Question: Why do these two lines give me different results?
'''
var str = "Hello " // the square is an emoji
count(str) // returns 7
(str as NSString).length // returns 8
'''
Original for reference:

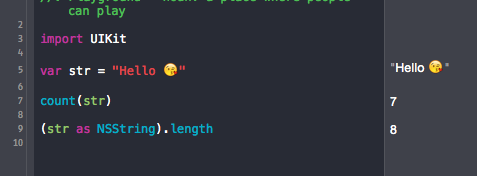
Answer: This is because Swift uses Extended Grapheme Clusters. Swift sees the smiley as one character, but the NSString method sees it as two Unicode Characters, although they are "combined" and represent a single symbol.